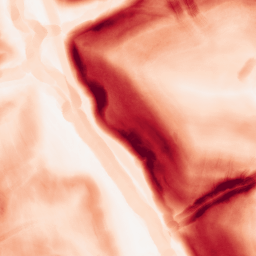
Category: morphological
Decomposition family: morphological_gradient
Decomposition parameters: size: 7
shape: disk
Upsampling method: quartic
Upsampling parameters: scale: 8
Upsampling scale: 8